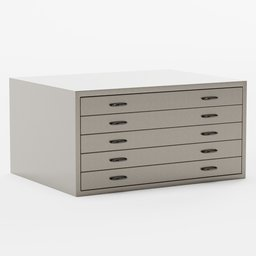
Label: furniture